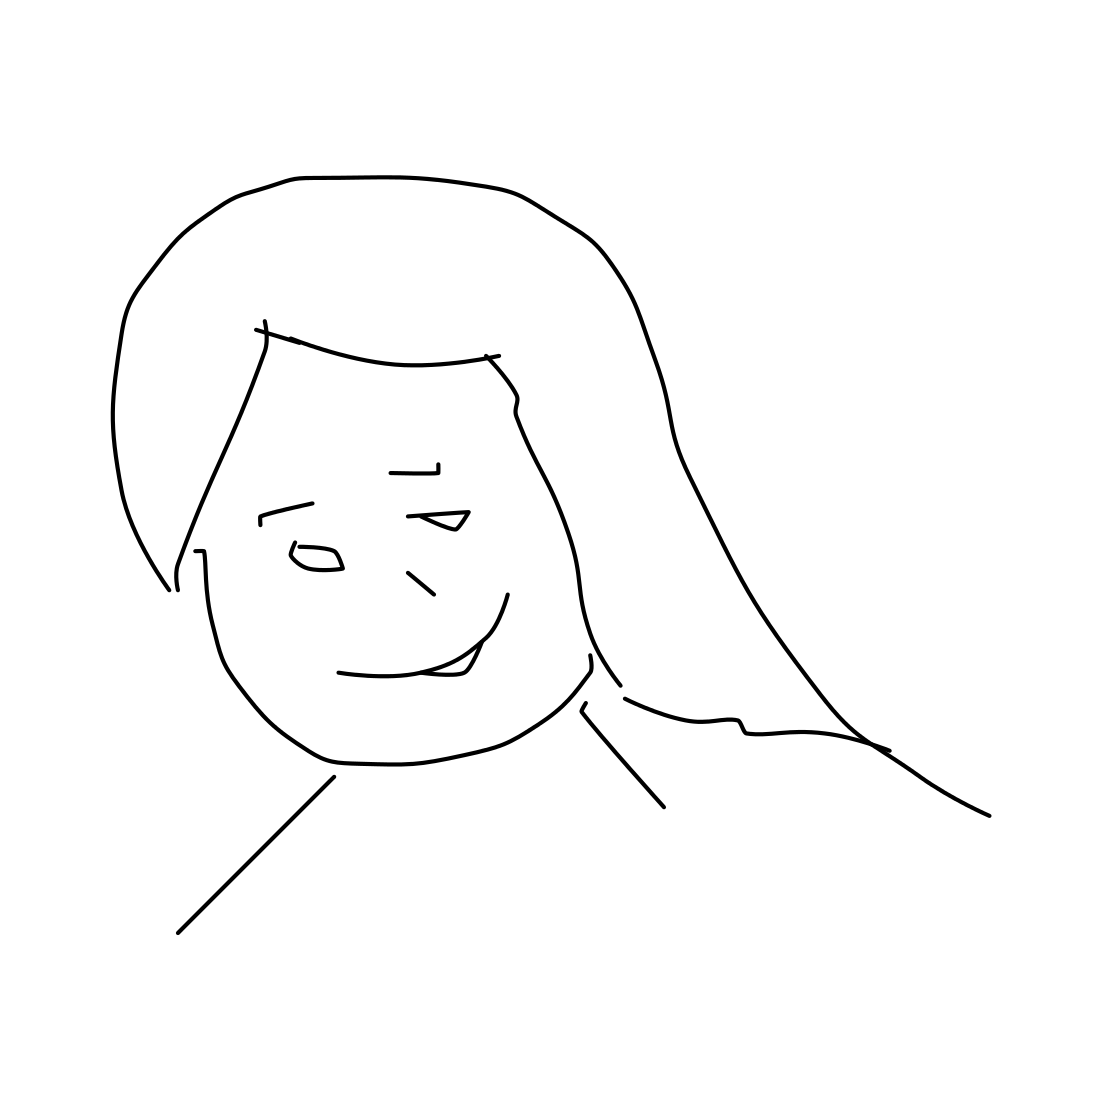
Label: head